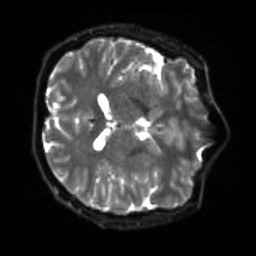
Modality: sbref
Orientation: axial
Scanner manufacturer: siemens
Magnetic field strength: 3 T
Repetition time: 4 s
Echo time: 0.0594 s